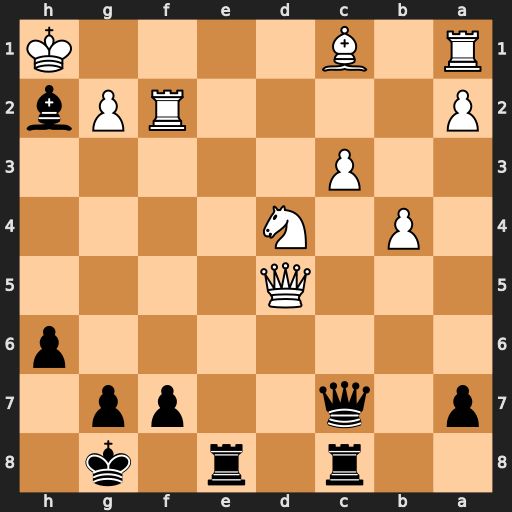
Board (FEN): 2r1r1k1/p1q2pp1/7p/3Q4/1P1N4/2P5/P4RPb/R1B4K
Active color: b
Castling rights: -
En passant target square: -
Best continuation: Re1+ Rf1 Rxf1#